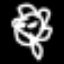
Label: fork